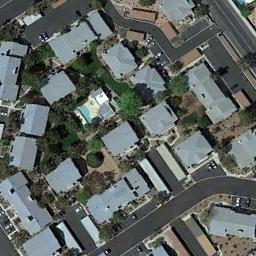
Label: medium_residential